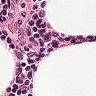
Metastatic tissue present: no